Question: I'm not positive if this is even possible, but is there any way to enable a user to ctrl+click (ie, multi-select) files on a website?
Screen shot of what I would like to be able to do via an upload tool, taken from just my standard file explorer:

In case this is relevant, the back-end of the site is in C# and the front-end scripting is JS/jQuery.
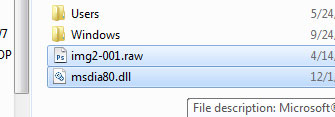
Answer: HTML4/XHTML1's file upload element only allows for single file uploads. You can use Flash or a plugin to get the behavior you want. You could use JQuery to create a dynamic form that would allow multiple uploads but they'd still need to be selected individually.
If you're OK with only supporting HTML5-capable browsers, you can '<input type="file" multiple="multiple>' and get this behavior.